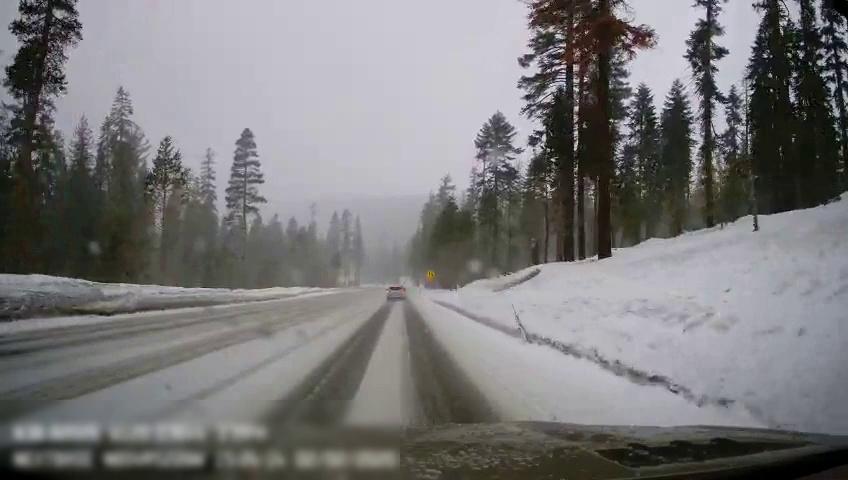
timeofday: Day
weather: Snowy
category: Drivable Space
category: Vehicles | SUV